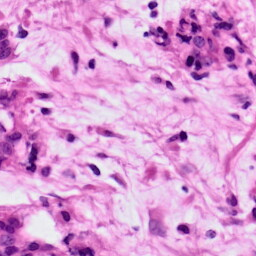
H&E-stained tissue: Ovarian